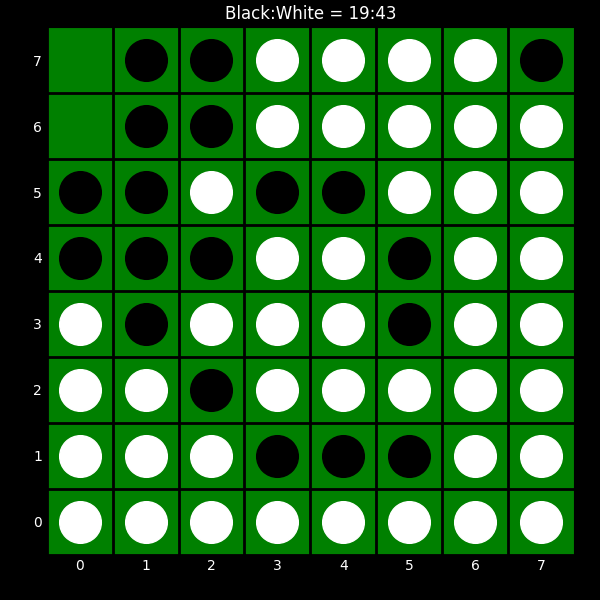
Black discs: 19
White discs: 43